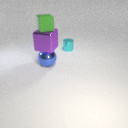
large purple metal cube above large blue metal sphere